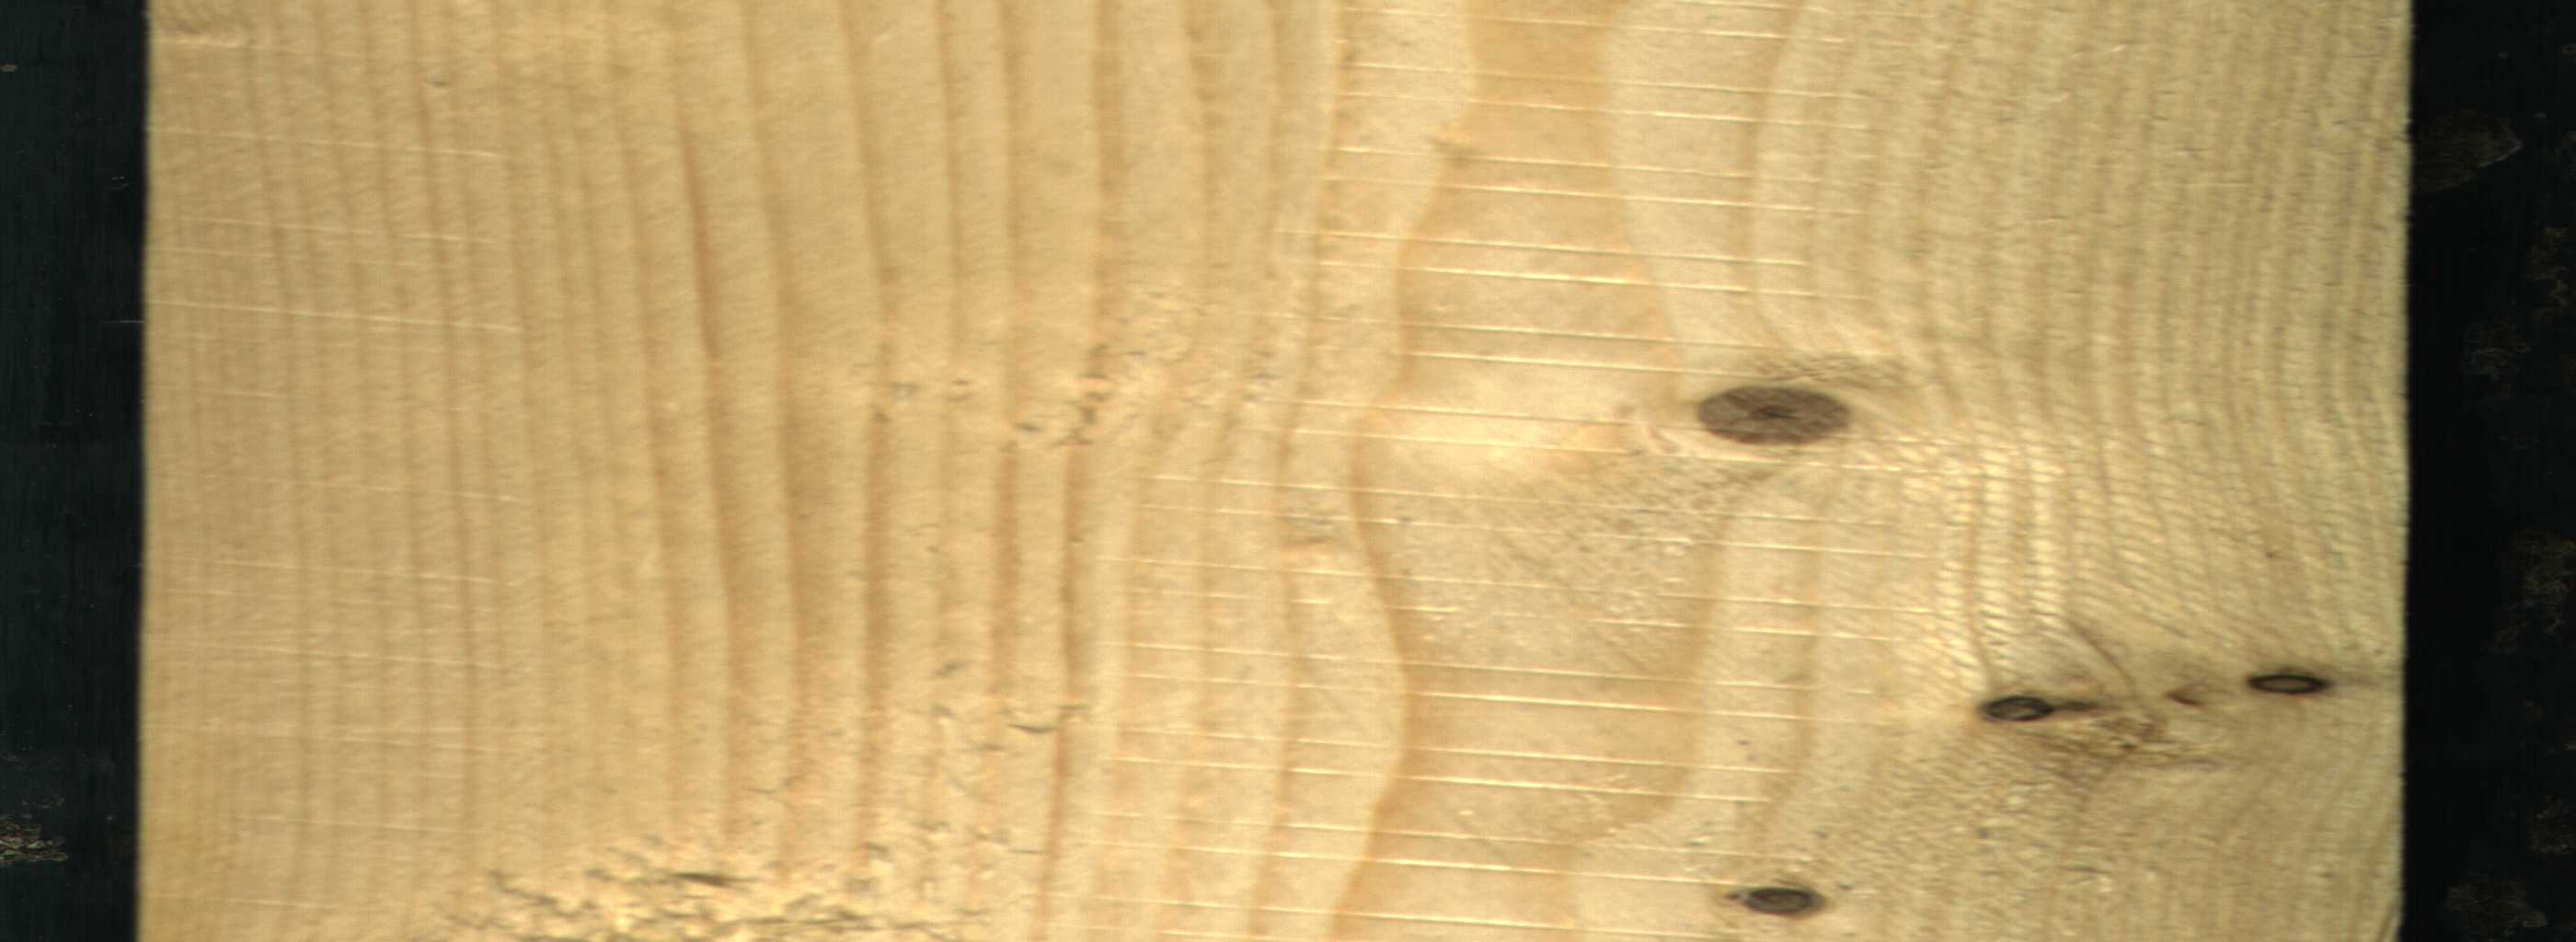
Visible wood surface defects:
Dead_Knot
Dead_Knot
Dead_Knot
Live_Knot